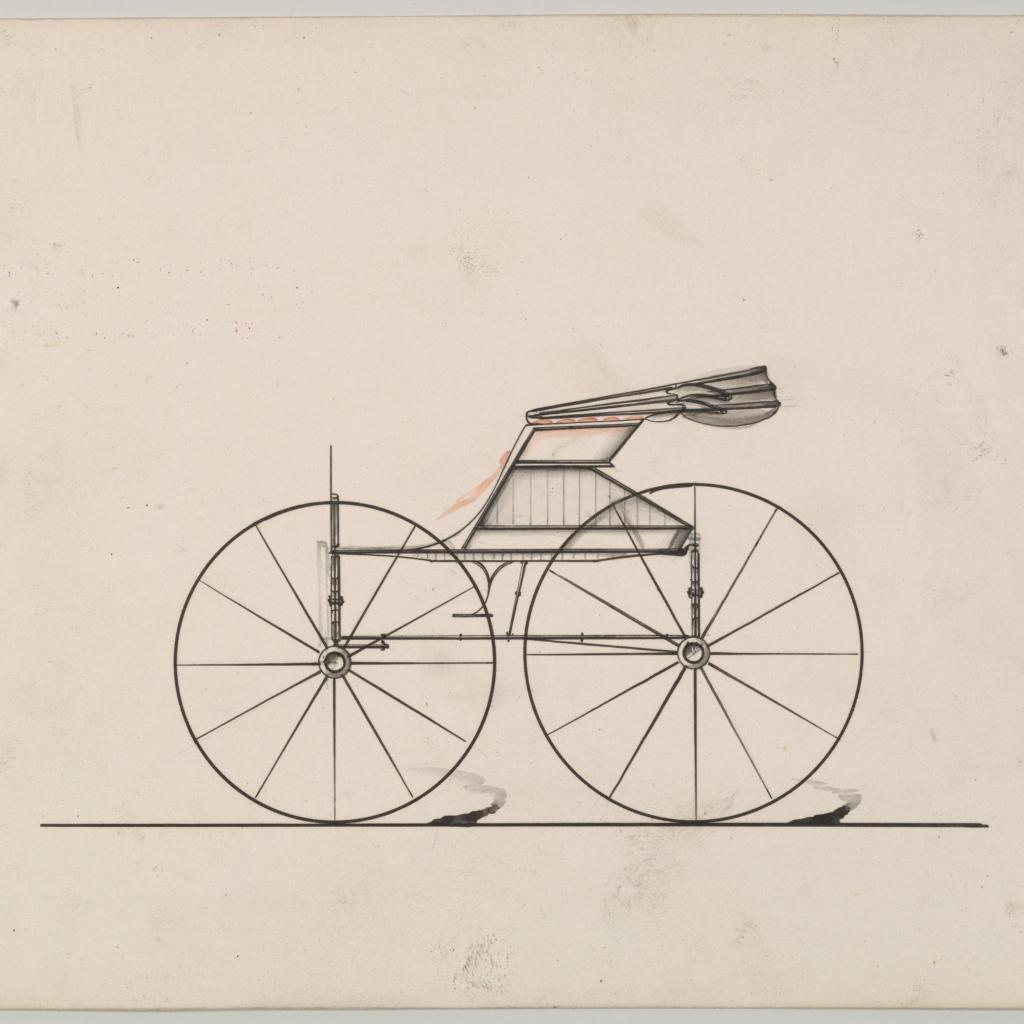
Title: Top Wagon # 657
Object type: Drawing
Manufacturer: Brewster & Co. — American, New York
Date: ca. 1865
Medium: Graphie, pen and ink, watercolor
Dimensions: sheet: 6 x 9 1/4 in. (15.2 x 23.5 cm)
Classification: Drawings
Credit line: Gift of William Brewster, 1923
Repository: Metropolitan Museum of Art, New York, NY